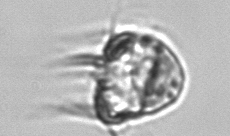
Label: Leegaardiella_ovalis